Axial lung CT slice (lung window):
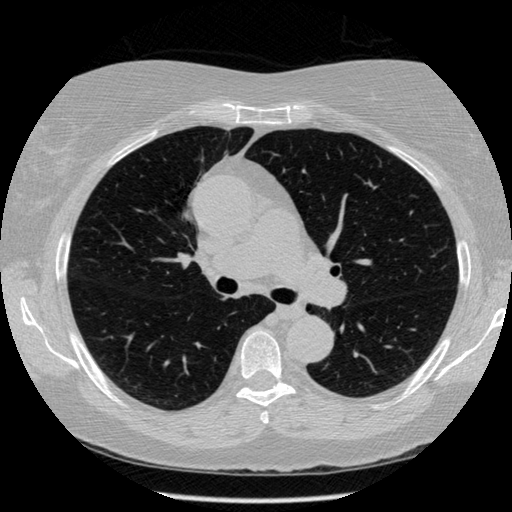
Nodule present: no